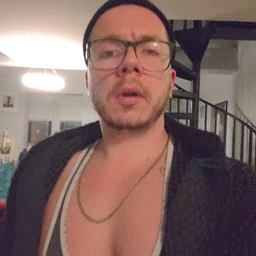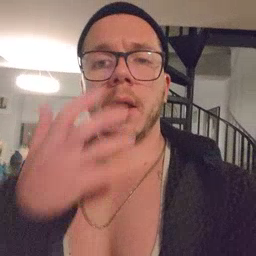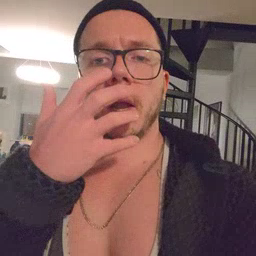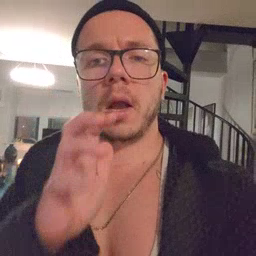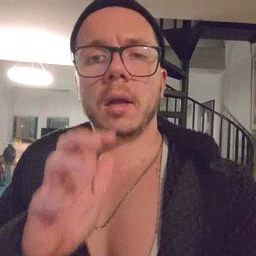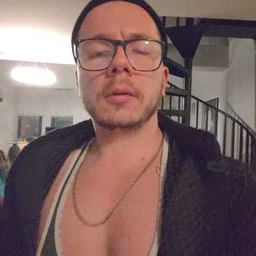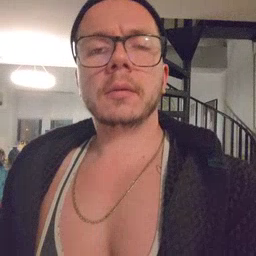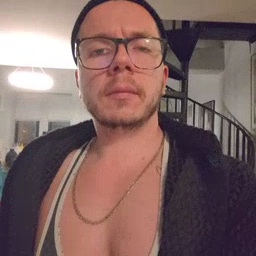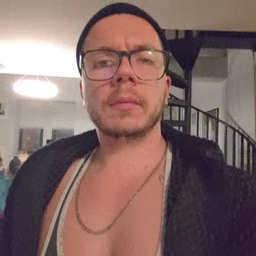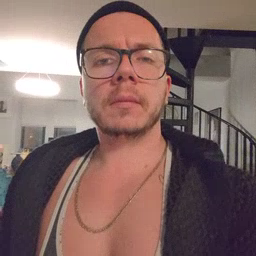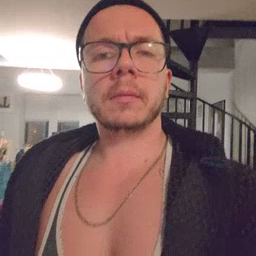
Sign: hot